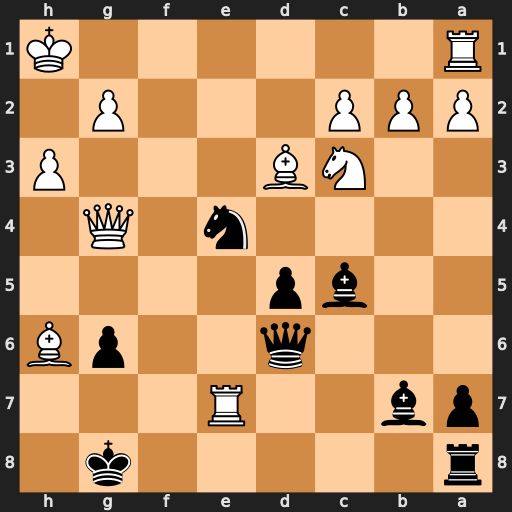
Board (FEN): r5k1/pb2R3/3q2pB/2bp4/4n1Q1/2NB3P/PPP3P1/R6K
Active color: b
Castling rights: -
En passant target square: -
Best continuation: Nf2+ Kg1 Nxg4+